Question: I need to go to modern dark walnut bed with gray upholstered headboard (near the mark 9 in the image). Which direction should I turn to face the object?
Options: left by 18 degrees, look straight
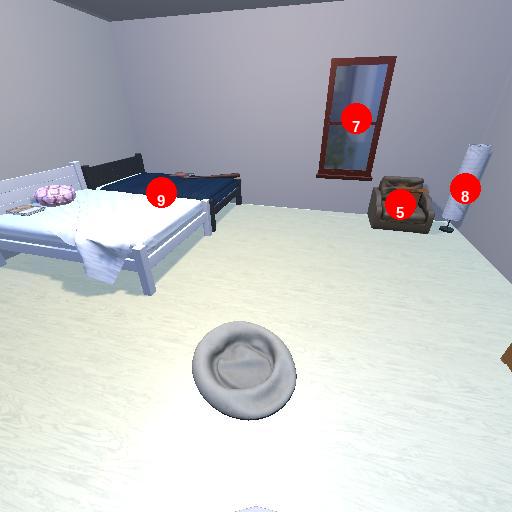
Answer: left by 18 degrees